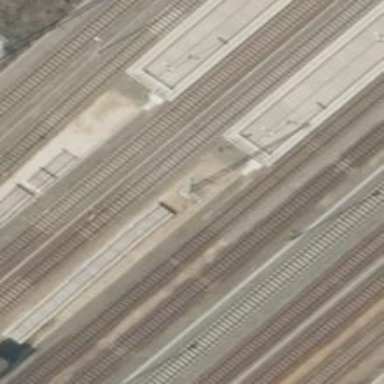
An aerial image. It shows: Milestone along the railway track with catenary mast.